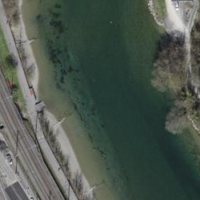
EUNIS habitat code: 57
Species observed at this site:
Anas platyrhynchos
Cygnus olor
Larus michahellis
Mergus merganser